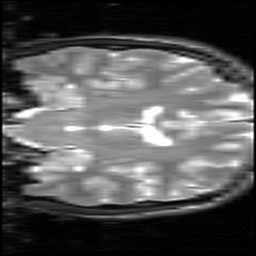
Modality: inplaneT2
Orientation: coronal
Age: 18
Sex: male